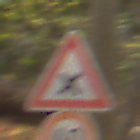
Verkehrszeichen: KreuzungOderEinmuendung
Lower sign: Geschwindigkeit40
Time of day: MorningAfternoon
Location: Outdoor (Nature)
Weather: Overcast
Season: Autumn
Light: Natural